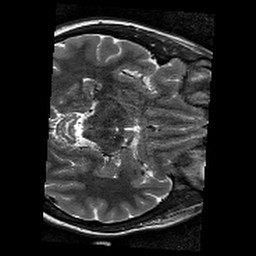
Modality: T2w
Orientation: axial
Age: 20
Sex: female